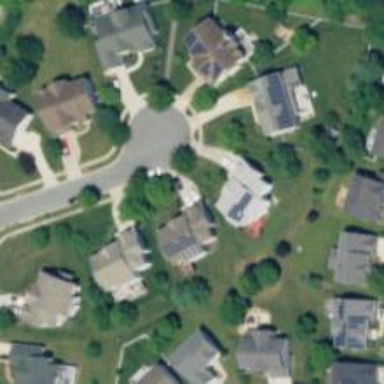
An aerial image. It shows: Residential road.